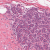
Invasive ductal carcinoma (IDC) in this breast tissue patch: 0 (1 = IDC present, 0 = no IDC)